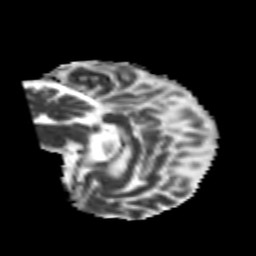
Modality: MD
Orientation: sagittal
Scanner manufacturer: siemens
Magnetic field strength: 3 T
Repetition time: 6.8 s
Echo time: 0.093 s